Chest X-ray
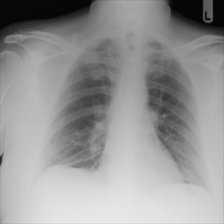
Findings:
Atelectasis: positive
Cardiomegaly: negative
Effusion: negative
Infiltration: negative
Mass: negative
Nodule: negative
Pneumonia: negative
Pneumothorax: negative
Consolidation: negative
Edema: negative
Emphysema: negative
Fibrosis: negative
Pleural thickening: negative
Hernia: negative